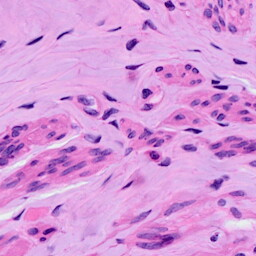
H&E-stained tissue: Ovarian